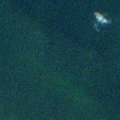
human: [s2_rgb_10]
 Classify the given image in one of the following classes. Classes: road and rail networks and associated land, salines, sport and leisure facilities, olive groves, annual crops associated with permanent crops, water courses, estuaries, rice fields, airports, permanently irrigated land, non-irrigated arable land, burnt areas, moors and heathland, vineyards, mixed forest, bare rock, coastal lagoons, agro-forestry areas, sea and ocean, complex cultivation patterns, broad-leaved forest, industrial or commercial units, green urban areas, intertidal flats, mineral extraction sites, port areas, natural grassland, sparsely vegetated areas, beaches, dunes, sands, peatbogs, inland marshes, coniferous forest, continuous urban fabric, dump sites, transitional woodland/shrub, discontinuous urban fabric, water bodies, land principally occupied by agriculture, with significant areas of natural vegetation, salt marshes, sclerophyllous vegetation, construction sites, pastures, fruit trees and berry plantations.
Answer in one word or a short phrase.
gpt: sea and ocean